Question: I now want to implement flat blocking multi-resolution volume rendering.As we all know,we should first divide the volume data into 2^n*2^n*2^n blocks which has equal size with each other.And then we decide the of each sub-block.At last we store these blocks using different resolution into a compressed texture.
Now my question is :
(1)I have read a paper <<Multi-resolution texture rendering for medical data>> ,and I got that the dimension of block must be power of 2.But if the volume data is not power of 2 for example 512*512*225,how should I divide the volume data?
(2)How to calculate the LOD of each blocks?Could someone recommend some typical and useful algorithms to me?
The following is the algorithm in the paper <<Multi-resolution texture rendering for medical data>> :
the each level of detail of the block can be quanlified by formula below:

avgi means the average of the 2^3(max_l) scalar value in the i-th subblock of certain father block.max_l is the highest level of detail of the father block.l means the level of detail which is analyzing current(????I don't understand very well).Sj means the scalar value.
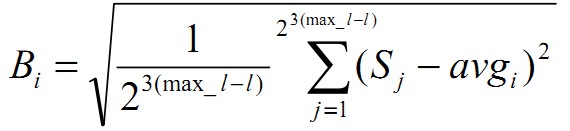
Answer: > But if the volume data is not power of 2 for example 512*512*225,how should I divide the volume data?
Pad the non power of two dimensions symetrically with zeros to reach a power of 2 length.
The LOD formula is a bit confusing without knowing what each parameter and variable means. But if I had to make an educated guess I'd say that it relates the LoD to the on-screen size of the block, to limit the LoD resolution by the Nyquist limit.